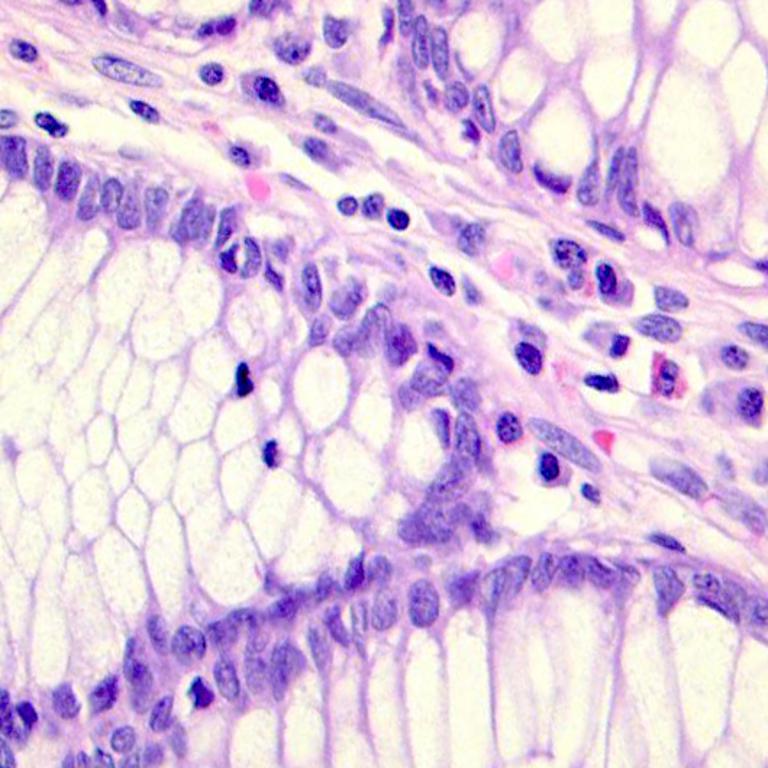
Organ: colon
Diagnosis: benign